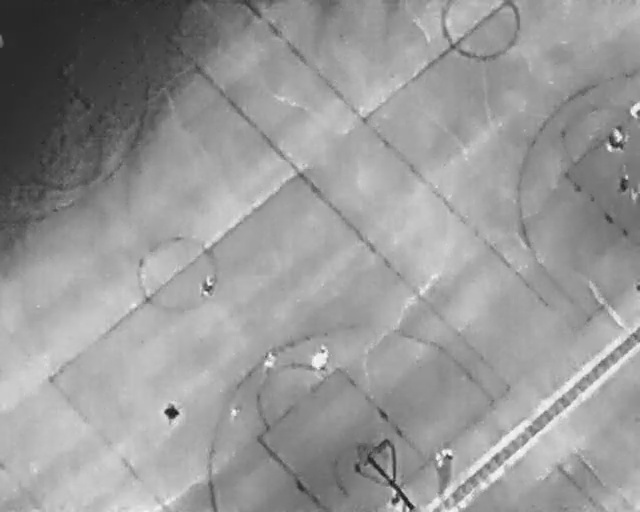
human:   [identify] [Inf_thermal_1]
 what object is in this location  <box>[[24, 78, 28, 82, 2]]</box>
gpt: <ref>1 large person at the bottom left</ref>

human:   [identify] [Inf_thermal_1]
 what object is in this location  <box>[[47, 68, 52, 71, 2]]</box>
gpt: <ref>1 large person at the center</ref>

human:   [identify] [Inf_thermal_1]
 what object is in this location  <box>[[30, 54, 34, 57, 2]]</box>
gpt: <ref>1 medium person at the center</ref>

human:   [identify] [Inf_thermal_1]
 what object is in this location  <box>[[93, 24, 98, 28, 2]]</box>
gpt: <ref>1 large person at the top right</ref>